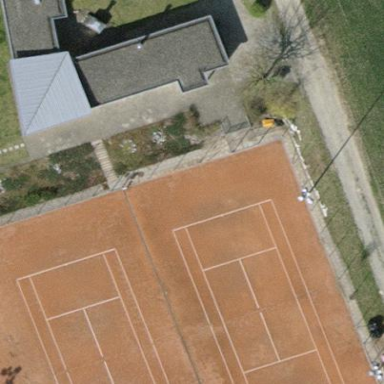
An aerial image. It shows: Tennis court on pitch designated for leisure land.